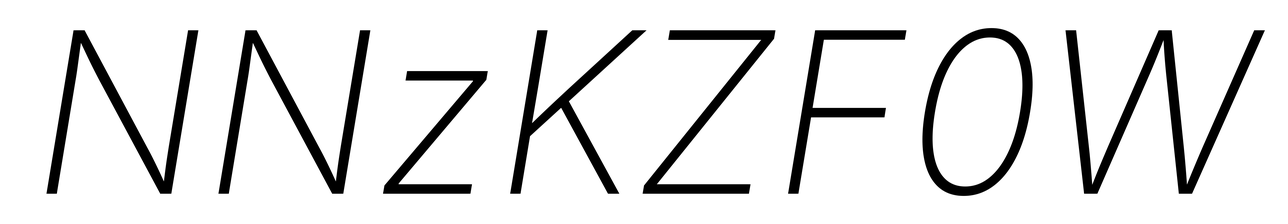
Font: Inter-Italic_ExtraLight_Italic